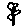
Label: flower